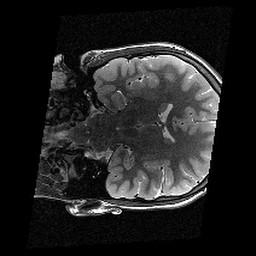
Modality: T2w
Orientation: coronal
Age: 12
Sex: female
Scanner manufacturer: siemens
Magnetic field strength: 3 T
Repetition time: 9.23 s
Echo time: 0.067 s